Question: Hi everyone I am new with bootstrap. I have been using a bootstrap template in my asp.net web form project. I am done with master page. Now i have been designing a content page. The content page will contain an Inline Form like bellow image:

As I am new with bootstrap I do not know how I can do this and what CSS class should i use. Can anyone give my some sample.
'''
<%@ Master Language="C#" AutoEventWireup="true" CodeBehind="Site.Master.cs" Inherits="CJDMS.Website.Master" %>
<!DOCTYPE html>
<html lang="en">
<head runat="server">
<meta charset="utf-8" />
<meta name="viewport" content="width=device-width, initial-scale=1.0" />
<title><%: Page.Title %> - My ASP.NET Application</title>
<asp:PlaceHolder runat="server">
<%: Scripts.Render("~/bundles/modernizr") %>
</asp:PlaceHolder>
<webopt:BundleReference runat="server" Path="~/Content/css" />
<link href="~/favicon.ico" rel="shortcut icon" type="image/x-icon" />
<script src="Scripts/jquery-1.10.2.min.js"></script>
</head>
<body>
<form runat="server" role="form">
<asp:ScriptManager runat="server" ID="MainScriptManager" EnablePartialRendering="true">
<Scripts>
<%--To learn more about bundling scripts in ScriptManager see http://go.microsoft.com/fwlink/?LinkID=301884 --%>
<%--Framework Scripts--%>
<asp:ScriptReference Name="MsAjaxBundle" />
<asp:ScriptReference Name="jquery" />
<asp:ScriptReference Name="bootstrap" />
<asp:ScriptReference Name="respond" />
<asp:ScriptReference Name="WebForms.js" Assembly="System.Web" Path="~/Scripts/WebForms/WebForms.js" />
<asp:ScriptReference Name="WebUIValidation.js" Assembly="System.Web" Path="~/Scripts/WebForms/WebUIValidation.js" />
<asp:ScriptReference Name="MenuStandards.js" Assembly="System.Web" Path="~/Scripts/WebForms/MenuStandards.js" />
<asp:ScriptReference Name="GridView.js" Assembly="System.Web" Path="~/Scripts/WebForms/GridView.js" />
<asp:ScriptReference Name="DetailsView.js" Assembly="System.Web" Path="~/Scripts/WebForms/DetailsView.js" />
<asp:ScriptReference Name="TreeView.js" Assembly="System.Web" Path="~/Scripts/WebForms/TreeView.js" />
<asp:ScriptReference Name="WebParts.js" Assembly="System.Web" Path="~/Scripts/WebForms/WebParts.js" />
<asp:ScriptReference Name="Focus.js" Assembly="System.Web" Path="~/Scripts/WebForms/Focus.js" />
<asp:ScriptReference Name="WebFormsBundle" />
</Scripts>
</asp:ScriptManager>
<script type="text/javascript" src='<%= ResolveUrl("~/Scripts/js/jquery-1.10.2.js") %>'></script>
<script type="text/javascript" src='<%= ResolveUrl("~/Scripts/js/jquery-2.1.1.js") %>'></script>
<script type="text/javascript" src='<%= ResolveUrl("~/Scripts/js/jquery-ui.js") %>'></script>
<script type="text/javascript" src='<%= ResolveUrl("~/Scripts/js/jquery-1.10.2.min.js") %>'></script>
<script type="text/javascript" src='<%= ResolveUrl("~/Scripts/js/bootstrap.min.js") %>'></script>
<script type="text/javascript" src='<%= ResolveUrl("~/Scripts/js/plugins/metisMenu/jquery.metisMenu.js") %>'></script>
<script type="text/javascript" src='<%= ResolveUrl("~/Scripts/js/plugins/morris/raphael-2.1.0.min.js") %>'></script>
<script type="text/javascript" src='<%= ResolveUrl("~/Scripts/js/plugins/morris/morris.js") %>'></script>
<script type="text/javascript" src='<%= ResolveUrl("~/Scripts/js/sb-admin.js") %>'></script>
<script type="text/javascript" src='<%= ResolveUrl("~/Scripts/js/demo/dashboard-demo.js") %>'></script>
<div id="wrapper">
<nav class="navbar navbar-default navbar-fixed-top" role="navigation" style="margin-bottom: 0">
<div class="navbar-header">
<button type="button" class="navbar-toggle" data-toggle="collapse" data-target=".sidebar-collapse">
<span class="sr-only">Toggle navigation</span>
<span class="icon-bar"></span>
<span class="icon-bar"></span>
<span class="icon-bar"></span>
</button>
<a class="navbar-brand" href="Default.aspx">
<asp:Literal runat="server" Text="<%$Resources:JalmohalResource, AppsTitle %>" /></a>
</div>
<!-- /.navbar-header -->
<ul class="nav navbar-top-links navbar-right">
<li class="dropdown">
<a class="dropdown-toggle" data-toggle="dropdown" href="#">
<i class="fa fa-envelope fa-fw"></i><i class="fa fa-caret-down"></i>
</a>
</li>
<!-- /.dropdown -->
<li class="dropdown">
<a class="dropdown-toggle" data-toggle="dropdown" href="#">
<i class="fa fa-user fa-fw"></i><i class="fa fa-caret-down"></i>
</a>
<ul class="dropdown-menu dropdown-user">
<li><a href="#"><i class="fa fa-user fa-fw"></i>User Profile</a>
</li>
<li><a href="#"><i class="fa fa-gear fa-fw"></i>Settings</a>
</li>
<li class="divider"></li>
<li><a href="login.html"><i class="fa fa-sign-out fa-fw"></i>Logout</a>
</li>
</ul>
<!-- /.dropdown-user -->
</li>
<!-- /.dropdown -->
</ul>
<!-- /.navbar-top-links -->
<div class="navbar-default navbar-static-side " role="navigation">
<div class="sidebar-collapse">
<ul class="nav" id="side-menu">
<li class="sidebar-search">
<div class="input-group custom-search-form">
<input type="text" class="form-control" placeholder="Search...">
<span class="input-group-btn">
<%--<asp:Button runat="server" ID="btnSearch" CssClass="btn btn-default" />--%>
<button class="btn btn-default" type="button">
<i class="fa fa-search"></i>
</button>
</span>
</div>
<!-- /input-group -->
</li>
<li>
<a href="index.html"><i class="fa fa-dashboard fa-fw"></i>Company Profile</a>
</li>
<li>
<a href="#"><i class="fa fa-bar-chart-o fa-fw"></i>Vehicle <span class="fa arrow"></span></a>
<ul class="nav nav-second-level">
<li>
<a href="flot.html">Bus Models</a>
</li>
<li>
<a href="morris.html">Bus List</a>
</li>
</ul>
<!-- /.nav-second-level -->
</li>
<li>
<a href="tables.html"><i class="fa fa-table fa-fw"></i>Fare List</a>
</li>
<li>
<a href="forms.html"><i class="fa fa-edit fa-fw"></i>User Management</a>
</li>
<li>
<a href="#"><i class="fa fa-wrench fa-fw"></i>Sales Information <span class="fa arrow"></span></a>
<ul class="nav nav-second-level">
<li>
<a href="panels-wells.html">Sales By Counter</a>
</li>
<li>
<a href="buttons.html">Sales By Trip</a>
</li>
<li>
<a href="notifications.html">Booked By Counter</a>
</li>
<li>
<a href="typography.html">Booked By Trip</a>
</li>
<li>
<a href="grid.html">Summary</a>
</li>
</ul>
<!-- /.nav-second-level -->
</li>
<li>
<a href="#"><i class="fa fa-sitemap fa-fw"></i>Route Details <span class="fa arrow"></span></a>
<ul class="nav nav-second-level">
<li>
<a href="#">Routes</a>
</li>
<li>
<a href="#">Counters</a>
</li>
<li>
<a href="#">Schedules</a>
</li>
<li>
<a href="#">Counter Schedules</a>
</li>
<li>
<a href="#">Counter Users</a>
</li>
</ul>
<!-- /.nav-second-level -->
</li>
<li>
<a href="#"><i class="fa fa-table fa-fw"></i>Log Out</a>
</li>
</ul>
<!-- /#side-menu -->
</div>
<!-- /.sidebar-collapse -->
</div>
<!-- /.navbar-static-side -->
</nav>
<div id="page-wrapper">
<div class="row">
<div class="col-lg-8">
<div>
<asp:ContentPlaceHolder ID="ContentPlaceHolder1" runat="server">
</asp:ContentPlaceHolder>
</div>
</div>
</div>
</div>
</div>
</form>
</body>
</html>
'''
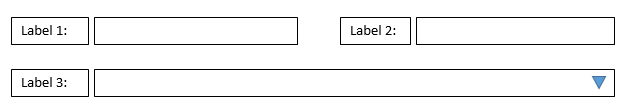
Answer: The bootstrap docs illustrate how to do this very easily. First, <URL>
To create the top two columns you could do:
'''
<div class="row">
<div class="col-md-5"></div>
<div class="col-md-5 col-md-offset-1"></div>
</div>
<div class="row">
<div class="col-md-11"></div>
</div>
'''
To make the top row equal in size to the bottom I created the bottom using an 11 size, which is smaller than the bootstrap normal 12 column width, but it does give the top two columns identical size with a gap between.
To create labels next to the form inputs, use <URL>. You could replace the first column with the first row like:
'''
<div class="col-md-5">
<div class="form-horizontal">
<label for="input1" class="col-sm-2 control-label">Label</label>
<div class="col-sm-10">
<input type="text" class="form-control" id="input1" />
</div>
</div>
</div>
'''
Use the bootstrap docs. Bootstrap is exceptionally well documented and you should find answers to almost anything by using them.